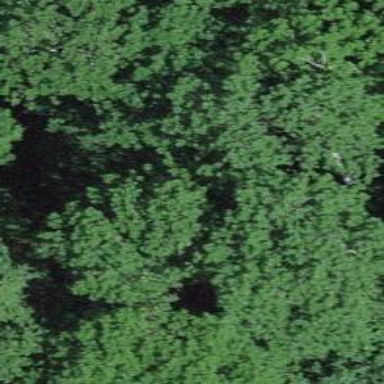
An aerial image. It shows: Forestry vehicle track with grade3 track type.